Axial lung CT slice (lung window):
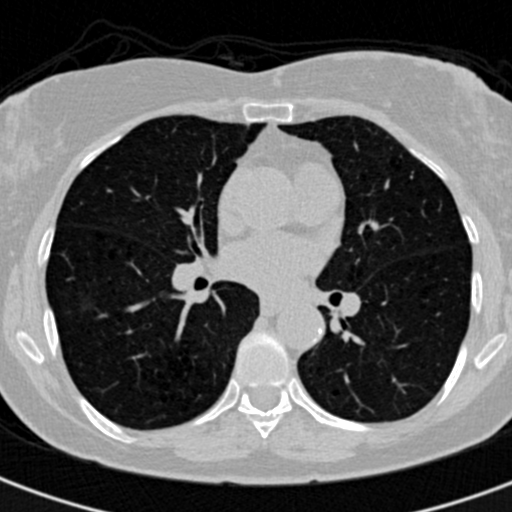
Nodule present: no